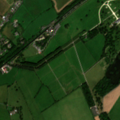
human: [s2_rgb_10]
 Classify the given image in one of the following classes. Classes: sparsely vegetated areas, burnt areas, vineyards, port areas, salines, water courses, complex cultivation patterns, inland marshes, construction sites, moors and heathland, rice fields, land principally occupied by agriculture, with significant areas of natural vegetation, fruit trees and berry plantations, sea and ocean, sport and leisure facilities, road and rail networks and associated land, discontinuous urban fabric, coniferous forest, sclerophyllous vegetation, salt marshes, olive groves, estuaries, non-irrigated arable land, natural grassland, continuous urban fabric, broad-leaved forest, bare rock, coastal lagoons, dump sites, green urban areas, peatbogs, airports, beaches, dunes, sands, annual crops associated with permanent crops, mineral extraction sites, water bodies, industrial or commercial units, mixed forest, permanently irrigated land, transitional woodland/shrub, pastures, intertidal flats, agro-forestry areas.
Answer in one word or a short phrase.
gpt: sport and leisure facilities, non-irrigated arable land, pastures